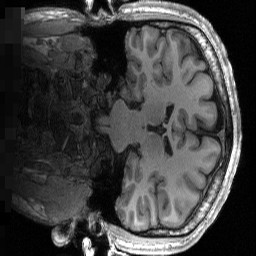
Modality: T1w
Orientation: coronal
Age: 25
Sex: male
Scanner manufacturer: siemens
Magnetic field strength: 3 T
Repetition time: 2.53 s